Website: walmart
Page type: address-validator
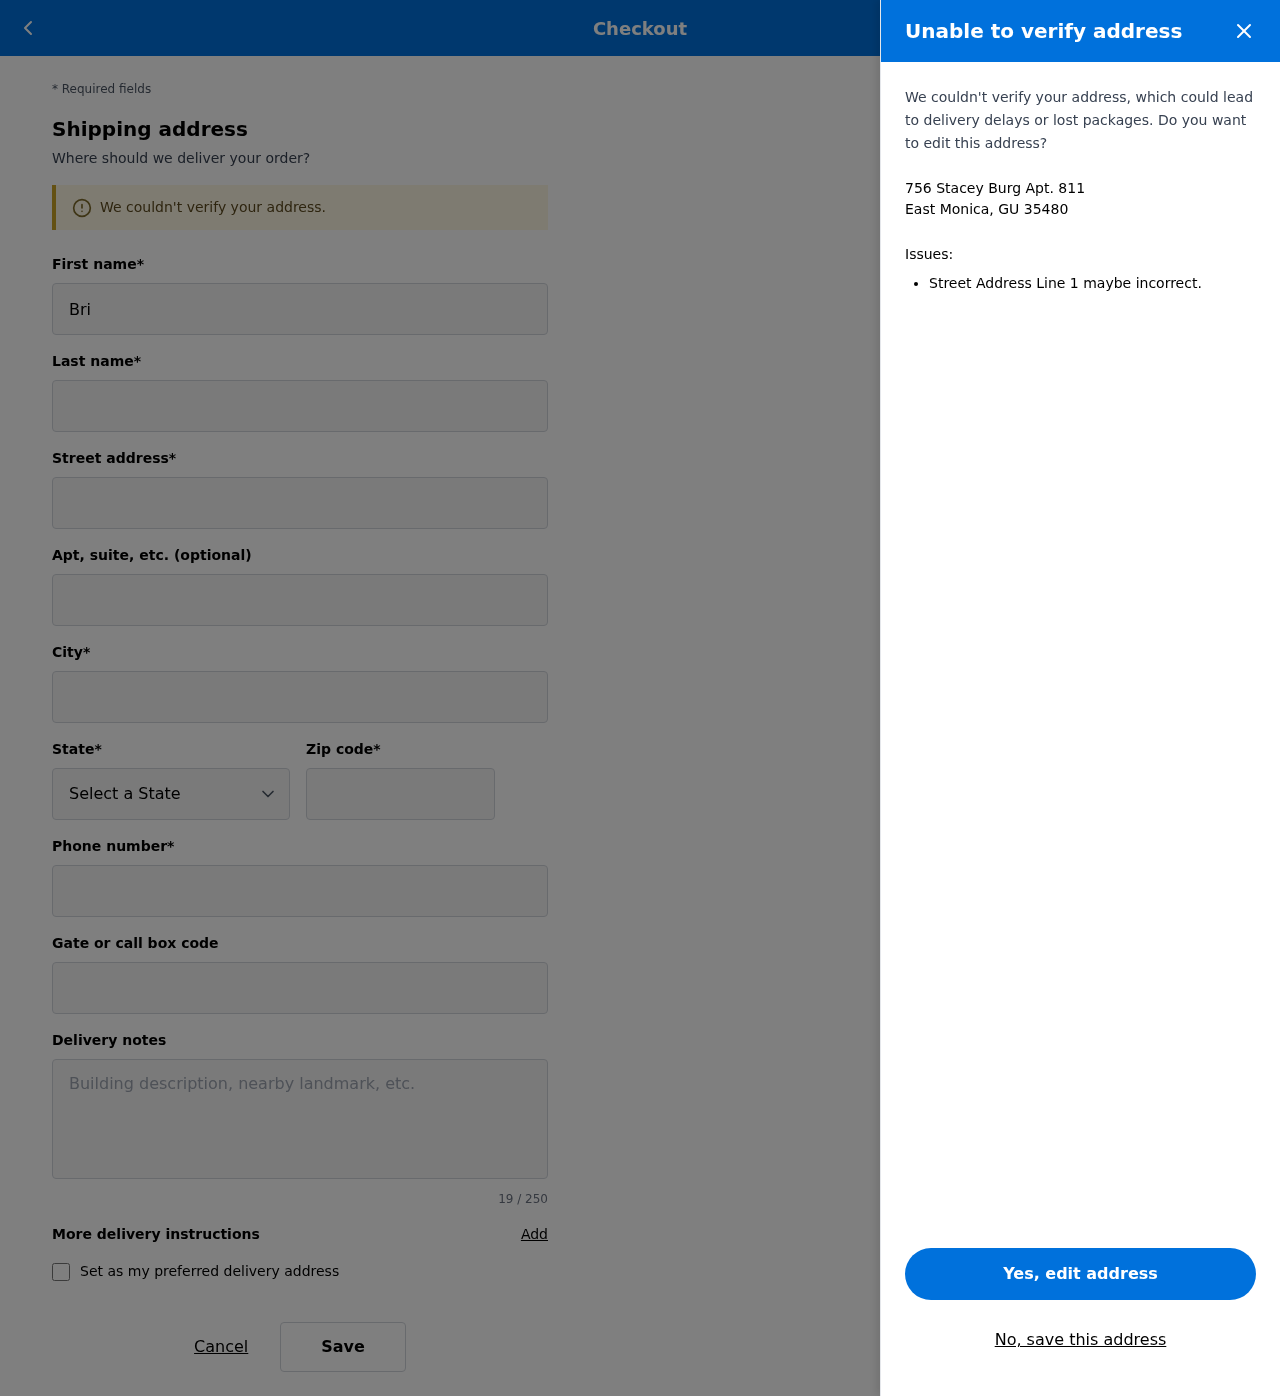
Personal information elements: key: PII_CITY_STATE_ZIP
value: East Monica, GU 35480
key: PII_DELIVERY_INSTRUCTIONS
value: Leave at back porch
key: PII_STATE_ABBR
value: GU
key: PII_STREET
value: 756 Stacey Burg Apt. 811
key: PII_FIRSTNAME
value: Briana
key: PII_LASTNAME
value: Todd
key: PII_STREET2
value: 1302 David Turnpike Suite 899
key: PII_CITY
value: East Monica
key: PII_POSTCODE
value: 35480
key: PII_PHONE
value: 3366231243
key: PII_SECURITY_CODE
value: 9085